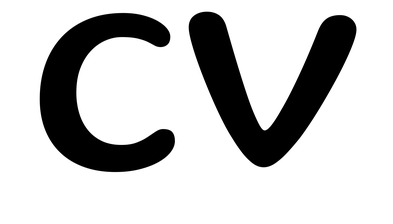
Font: Gluten_Regular